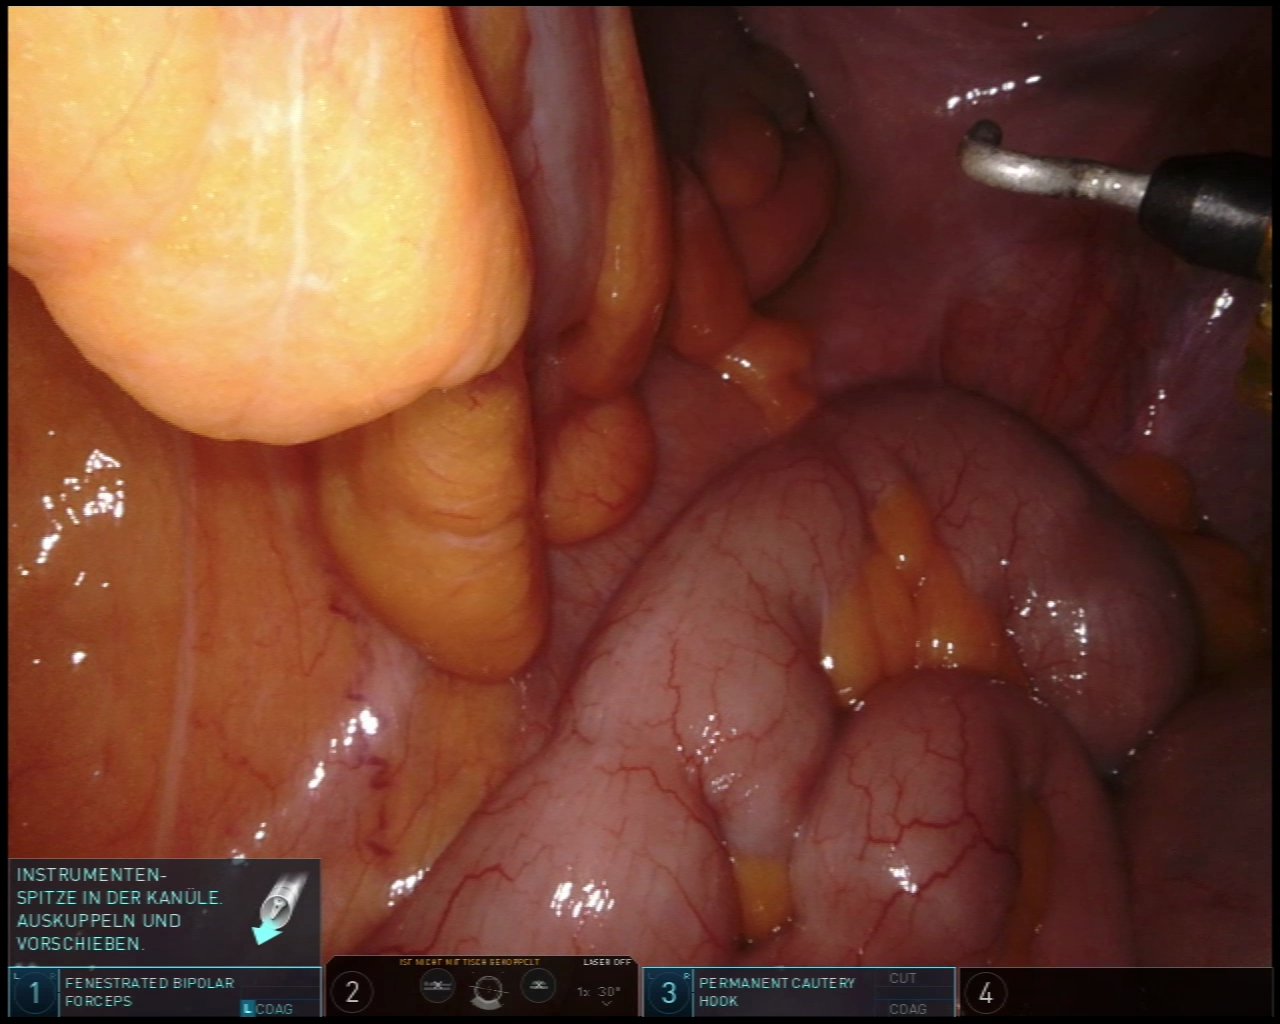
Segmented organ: colon
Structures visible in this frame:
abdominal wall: yes
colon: yes
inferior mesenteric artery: no
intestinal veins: no
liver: no
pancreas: no
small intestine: yes
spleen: no
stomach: no
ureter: no
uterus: no
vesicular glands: no